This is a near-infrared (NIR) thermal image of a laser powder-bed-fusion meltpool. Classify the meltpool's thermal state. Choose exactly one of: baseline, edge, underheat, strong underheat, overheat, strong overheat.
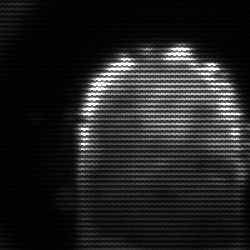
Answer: baseline